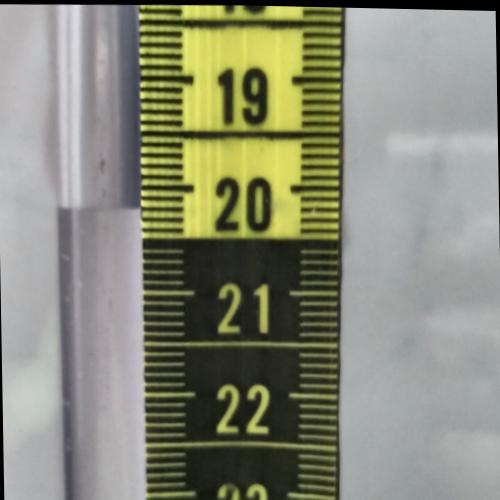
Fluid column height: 20.2 cm